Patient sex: M
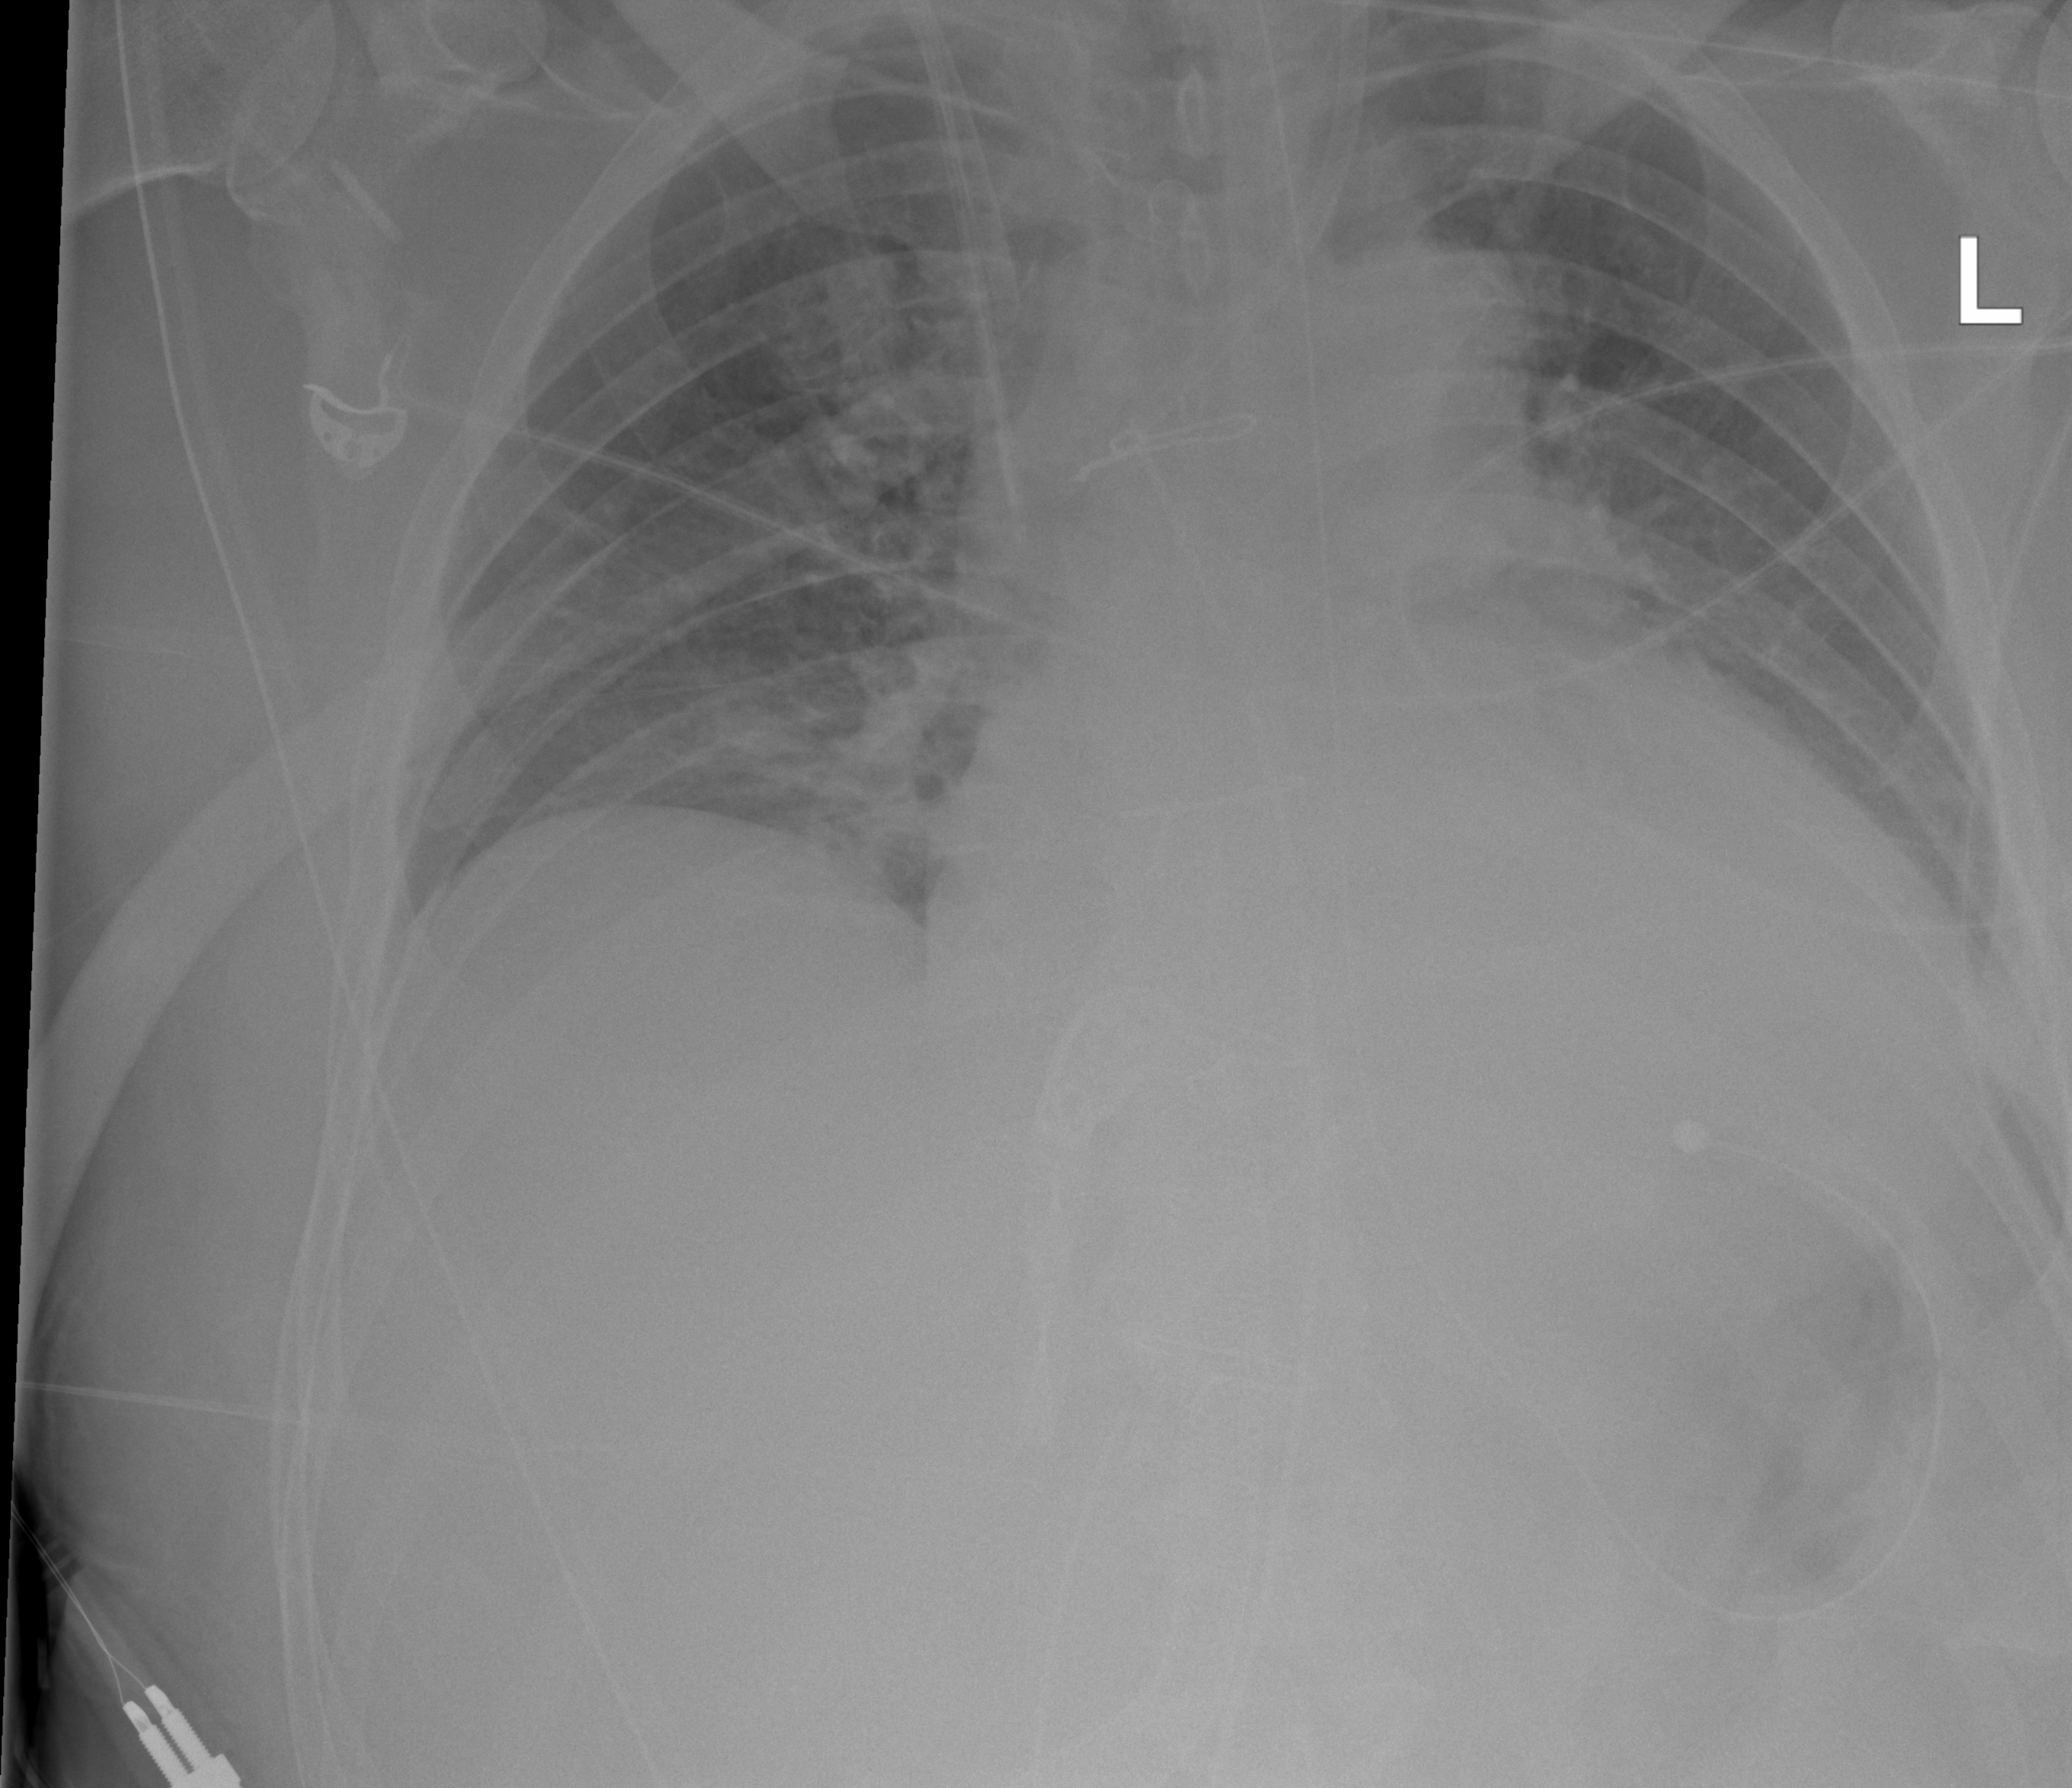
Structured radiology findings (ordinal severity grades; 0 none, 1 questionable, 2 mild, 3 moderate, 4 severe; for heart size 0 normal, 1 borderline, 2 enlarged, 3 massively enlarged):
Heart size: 2
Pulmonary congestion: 0
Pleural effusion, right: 0
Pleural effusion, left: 0
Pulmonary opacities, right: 0
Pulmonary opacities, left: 0
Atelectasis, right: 2
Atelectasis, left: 1